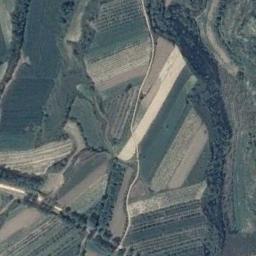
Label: terrace